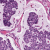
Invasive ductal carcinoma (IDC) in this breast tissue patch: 1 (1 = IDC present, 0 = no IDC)